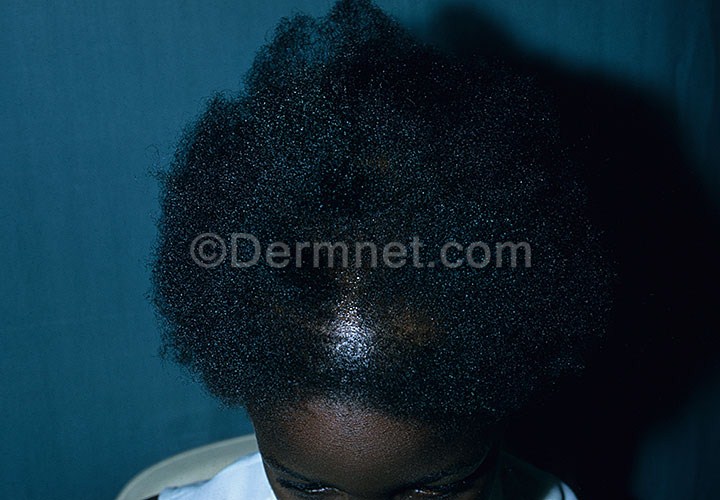
Disease: Hair Loss Photos Alopecia and other Hair Diseases